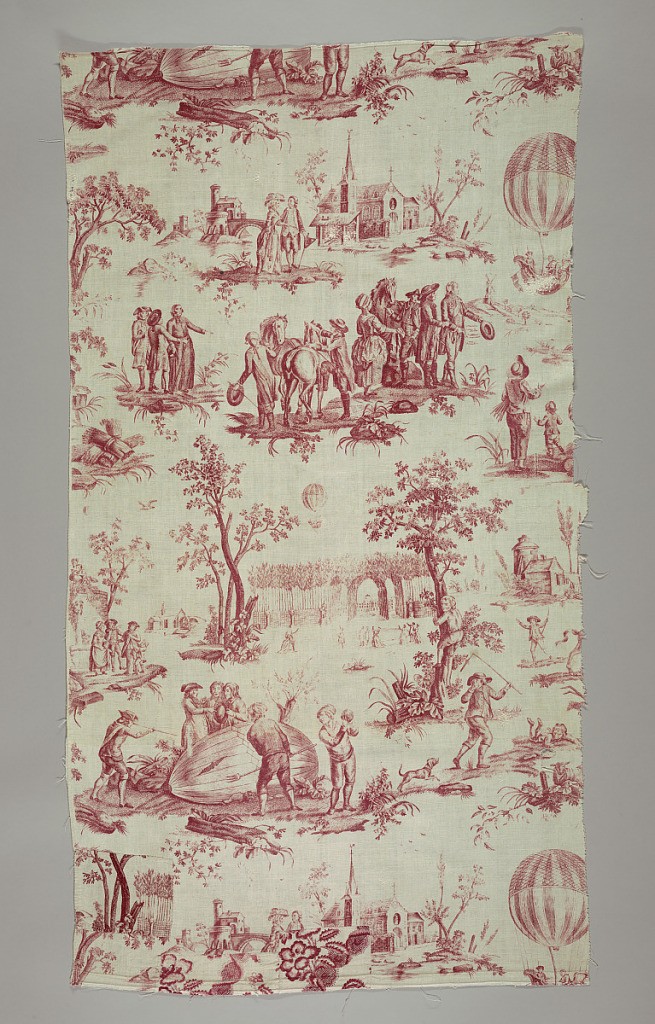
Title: Le Ballon de Gonesse
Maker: Jean-Baptiste Huet, French, 1745 – 1811
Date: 1784
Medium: cotton Technique: printed by engraved copper plate on plain weave
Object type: Textile
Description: The design was assembled from contemporary prints depicting two separate balloon flights from Paris in 1783. One balloon landed in the village of Gonesse; frightened villagers mistook the ballon for a monster and called for an exorcism. The second flight, the first to carry human passengers (Nicolas Robert and Jacquest Charles), landed on the Nesles plain 22 miles from Paris, where it was met by a delegation of citizens. Printed in red on white cotton.